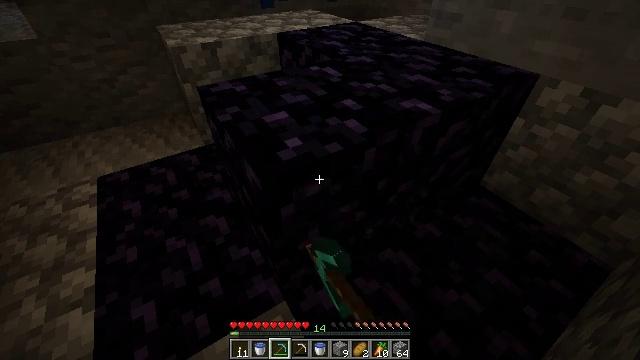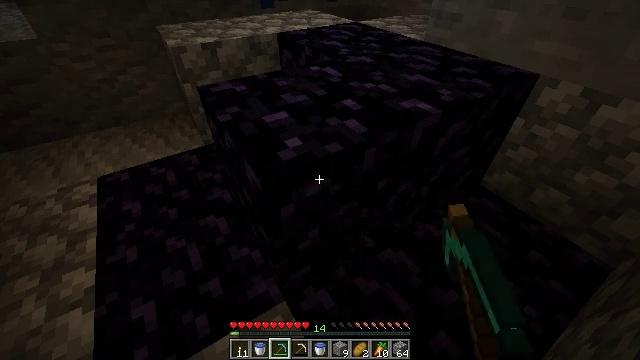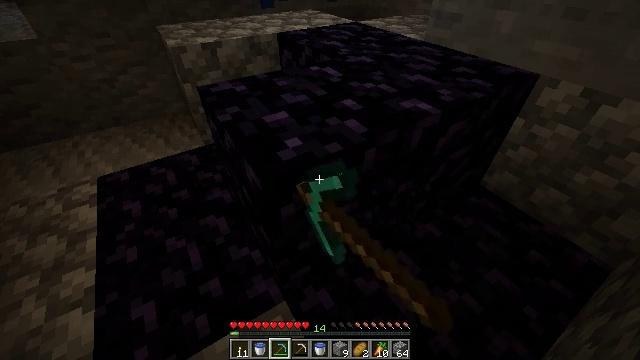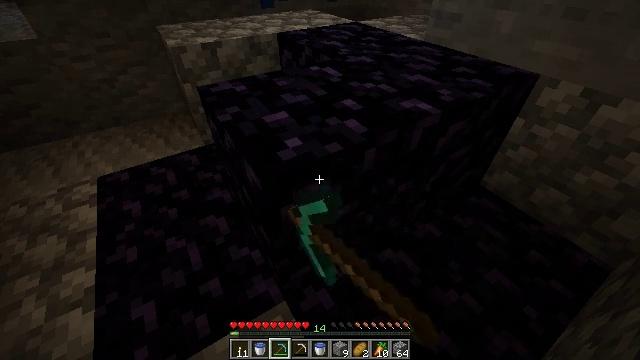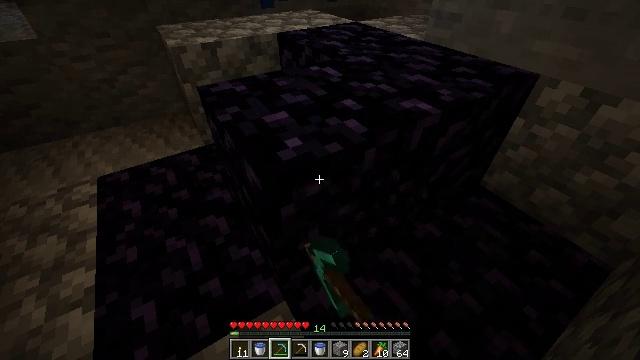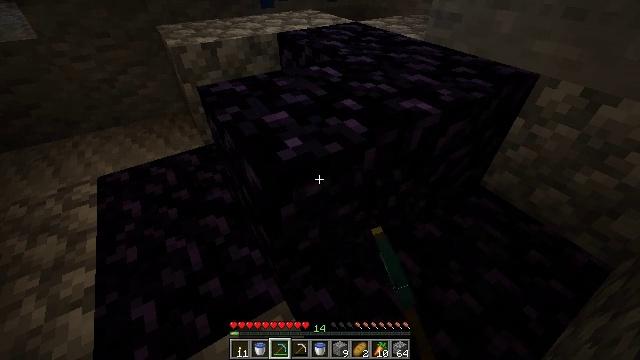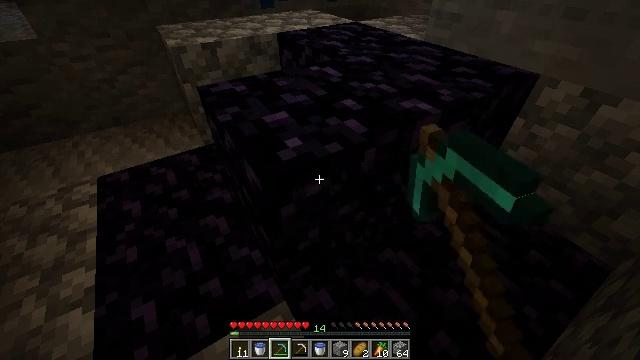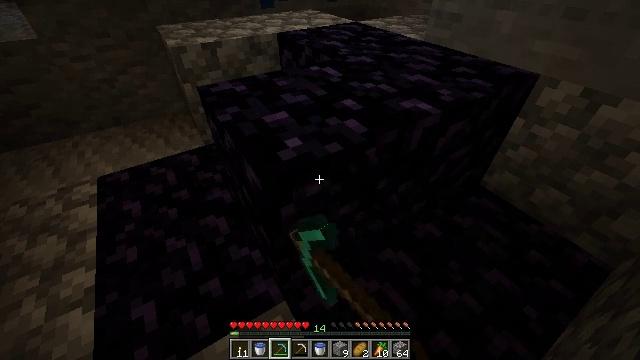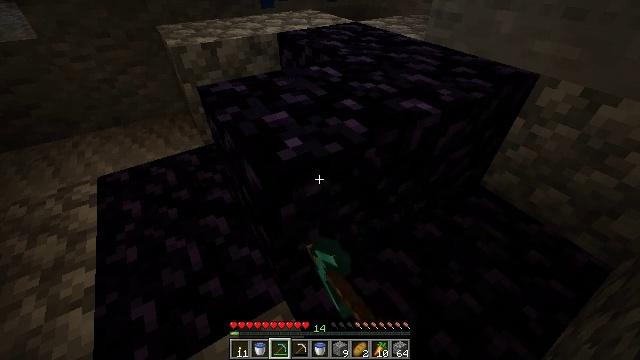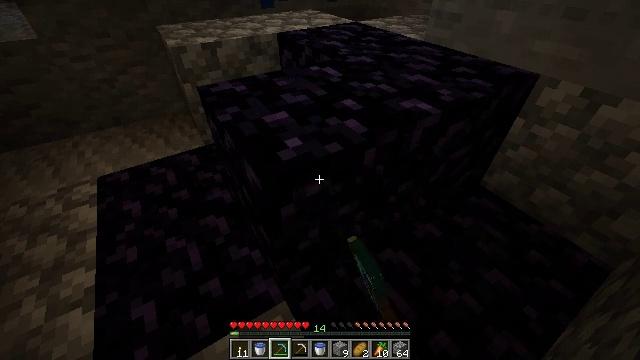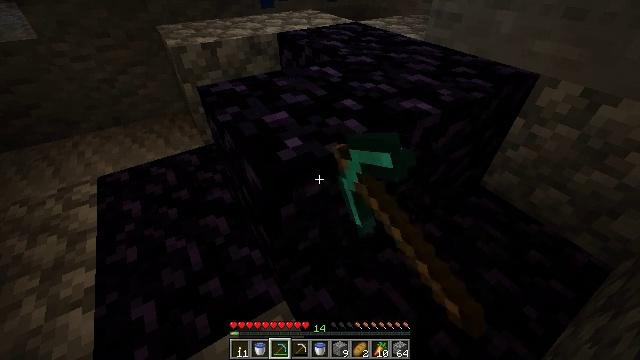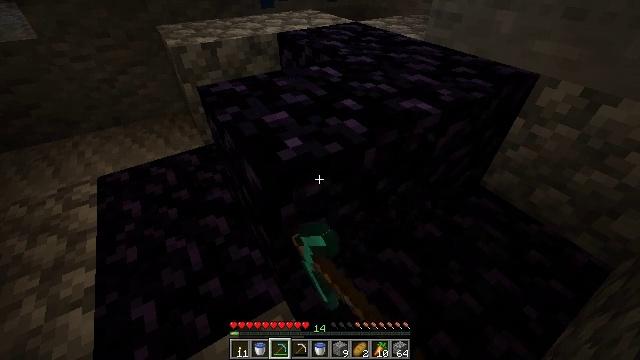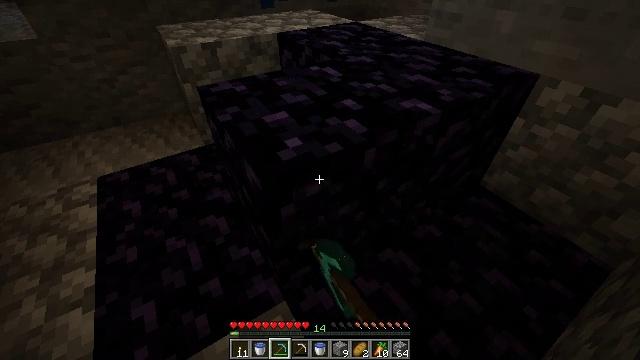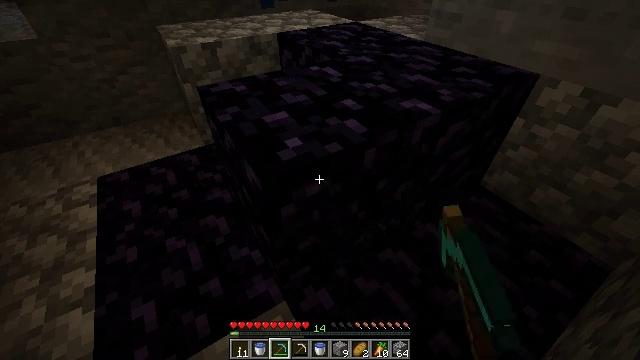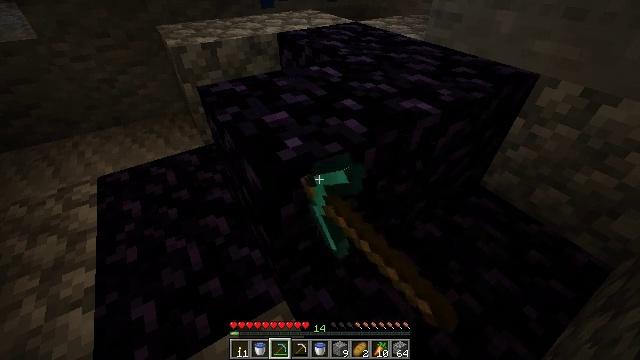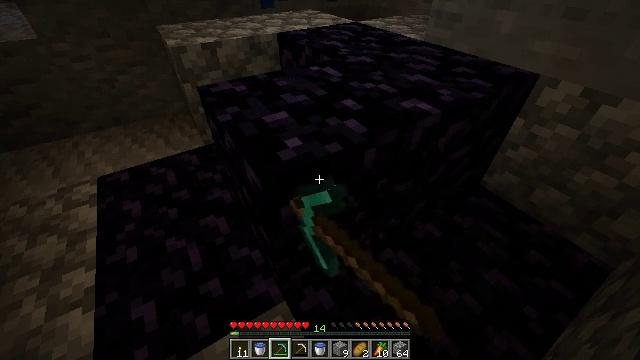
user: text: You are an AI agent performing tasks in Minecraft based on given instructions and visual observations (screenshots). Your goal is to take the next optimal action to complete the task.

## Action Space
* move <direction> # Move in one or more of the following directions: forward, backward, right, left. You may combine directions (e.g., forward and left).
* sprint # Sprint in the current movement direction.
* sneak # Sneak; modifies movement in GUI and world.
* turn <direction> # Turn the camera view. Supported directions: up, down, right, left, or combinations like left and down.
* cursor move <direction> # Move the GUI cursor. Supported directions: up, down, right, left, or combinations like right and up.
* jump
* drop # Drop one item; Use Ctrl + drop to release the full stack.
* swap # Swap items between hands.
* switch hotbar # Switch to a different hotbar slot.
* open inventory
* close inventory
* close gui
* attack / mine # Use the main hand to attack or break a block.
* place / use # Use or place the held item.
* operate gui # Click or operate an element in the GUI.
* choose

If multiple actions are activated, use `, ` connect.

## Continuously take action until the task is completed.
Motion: motion action
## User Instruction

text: Gather obsidian from a lava source.
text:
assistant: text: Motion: attack / mine
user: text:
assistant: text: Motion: attack / mine
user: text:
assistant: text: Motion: attack / mine
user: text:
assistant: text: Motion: attack / mine
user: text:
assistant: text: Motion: attack / mine
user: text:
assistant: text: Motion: attack / mine
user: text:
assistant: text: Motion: attack / mine
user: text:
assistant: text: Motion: attack / mine
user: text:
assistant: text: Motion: attack / mine
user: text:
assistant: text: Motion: attack / mine
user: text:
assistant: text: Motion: attack / mine
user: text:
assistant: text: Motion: attack / mine
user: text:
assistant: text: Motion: attack / mine
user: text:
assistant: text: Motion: attack / mine
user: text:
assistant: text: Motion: attack / mine
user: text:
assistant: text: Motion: attack / mine
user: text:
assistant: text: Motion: attack / mine
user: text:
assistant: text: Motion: attack / mine
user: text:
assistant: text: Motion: attack / mine
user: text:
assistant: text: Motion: attack / mine
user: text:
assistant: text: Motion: attack / mine
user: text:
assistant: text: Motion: attack / mine
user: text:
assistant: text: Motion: attack / mine
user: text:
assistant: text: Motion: attack / mine
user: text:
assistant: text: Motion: attack / mine
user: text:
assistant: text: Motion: attack / mine
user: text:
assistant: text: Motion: attack / mine
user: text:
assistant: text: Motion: attack / mine
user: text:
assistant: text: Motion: no_op
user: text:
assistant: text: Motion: no_op